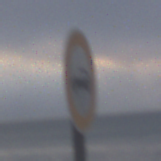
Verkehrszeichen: VerbotPersonenkraftwagen
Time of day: SunriseSunset
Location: Outdoor (Beach)
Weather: Overcast
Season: NotSpecified
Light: Natural